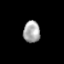
Tissue: skin
Cell type: Epithelial cells
Senescence score: 0.1934
Nuclear area (px): 357
Mean DAPI intensity: 166.815